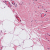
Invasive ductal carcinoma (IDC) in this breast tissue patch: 0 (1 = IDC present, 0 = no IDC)